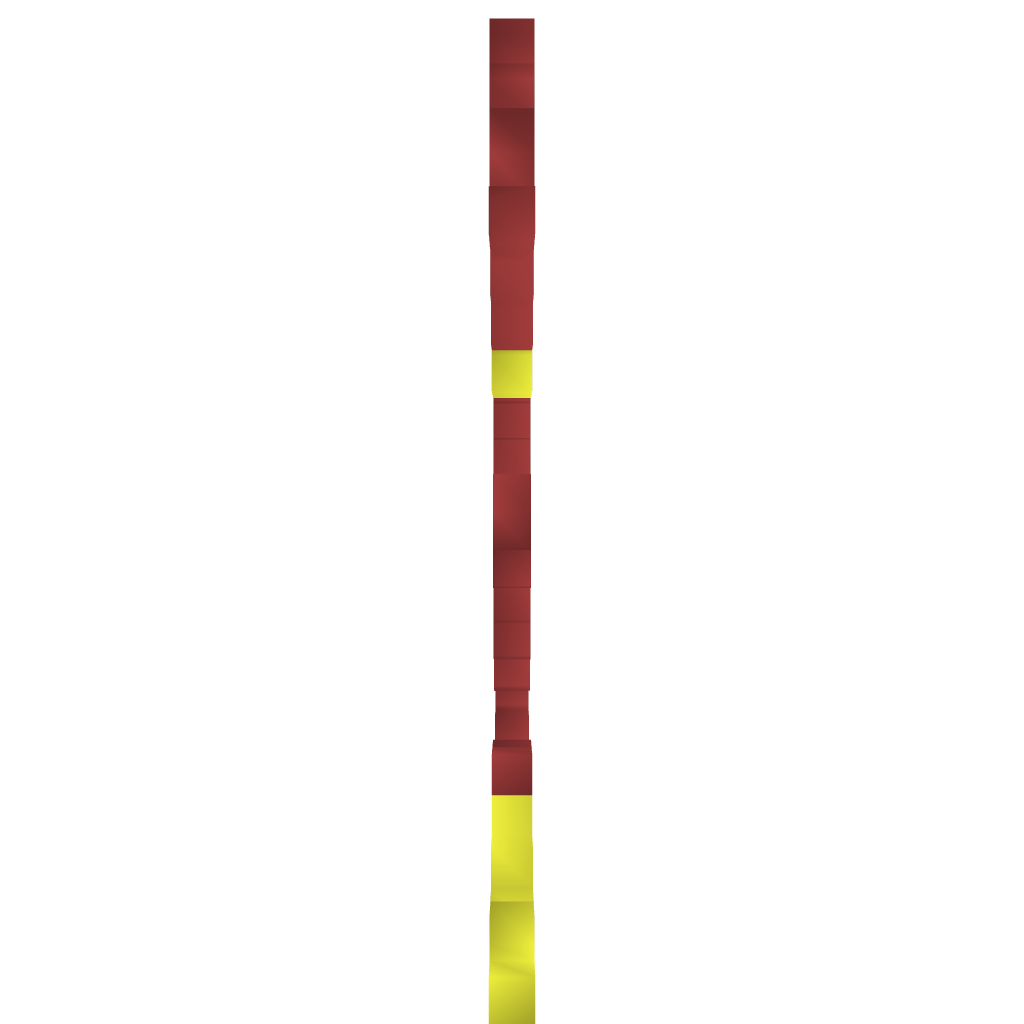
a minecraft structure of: Metalman (ErnieCIII) bad low quality